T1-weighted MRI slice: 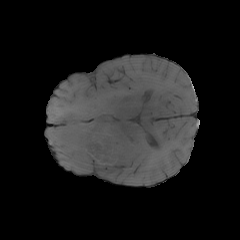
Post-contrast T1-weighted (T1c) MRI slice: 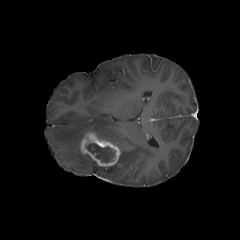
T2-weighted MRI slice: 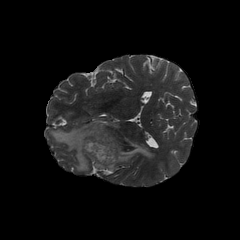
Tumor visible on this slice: yes